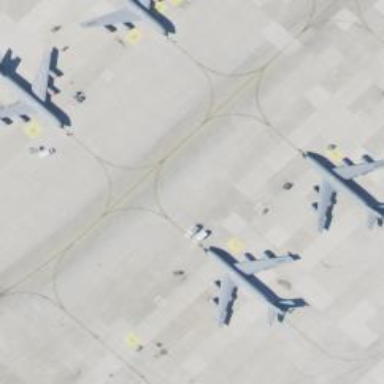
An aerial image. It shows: Image of taxiway at airport.